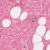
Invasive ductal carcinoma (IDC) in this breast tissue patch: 0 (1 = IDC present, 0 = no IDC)